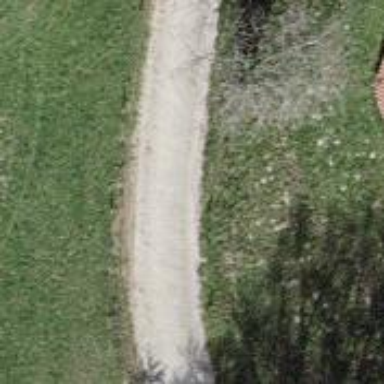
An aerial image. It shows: Well-maintained track road with grade 1 tracktype.